Question: I have made a div as follows:
'''
<div class="fbook" style=" border:thin; border:1px solid black; float: right; margin-top:50px; margin-right:5px">
<img src="facebook.jpg"></img>
</div>
'''
The facebook.jpg file is placed in the same folder as that of the html file. But still the image appears to be broken in the browser. I guess the browser cannot locate the image path. Can anyone please help me resolve this issue. The image is as follows:

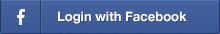
Answer: Image is a self closing tag:
'''
<img src="facebook.jpg" />
'''
Double check that you spelled it correctly (and used correct capitalization, the file type is '.jpg' and not '.png' or '.gif' etc.). Another thing you could try to do is use the full url:
'''
<img src="http://www.example.com/facebook.jpg" />
'''
And just some other comments...
You are missing a semi-colon after 'margin-right:5px' and you can condense 'margin-top' and 'margin-right' into shorthand
'''
margin:50px 5px 0 0;
'''
or
'''
margin:50px 5px;
'''
if you want the '50px' margin on both top and bottom, and you want the '5px' margin on both left and right.